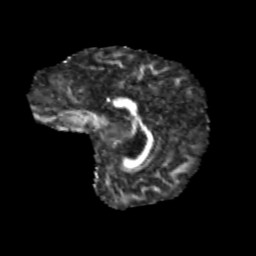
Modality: FA
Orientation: sagittal
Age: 11
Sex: male
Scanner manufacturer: siemens
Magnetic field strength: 3 T
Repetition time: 3.8 s
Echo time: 0.07 s